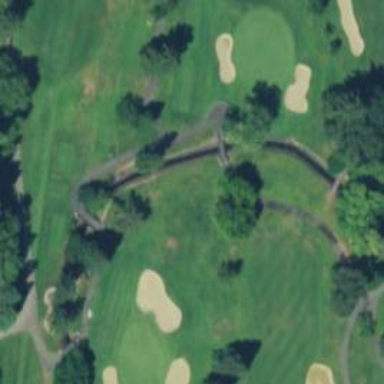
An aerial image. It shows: Service road designated as golf cart path.